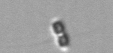
Label: Chaetoceros